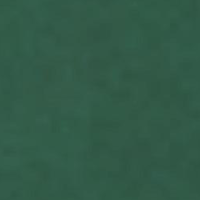
EUNIS habitat code: 14
Species observed at this site:
Campanula glomerata